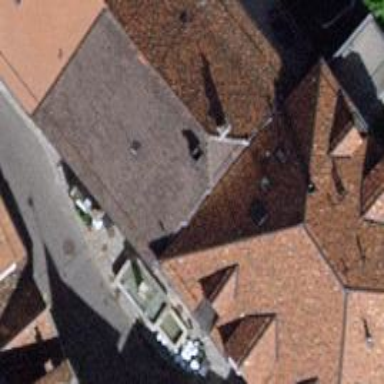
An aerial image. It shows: Building with ridge on the roof.